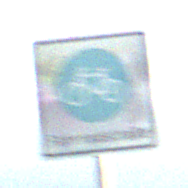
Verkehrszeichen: BeginnFahrradstrasse
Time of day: SunriseSunset
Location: Outdoor (Nature)
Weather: PartlyCloudy
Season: NotSpecified
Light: Natural